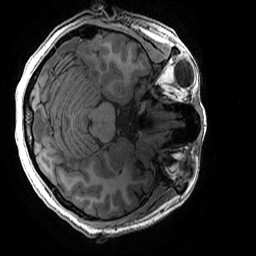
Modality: T1w
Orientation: axial
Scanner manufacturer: ge
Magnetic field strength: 3 T
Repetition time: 0.008156 s
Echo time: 0.00318 s